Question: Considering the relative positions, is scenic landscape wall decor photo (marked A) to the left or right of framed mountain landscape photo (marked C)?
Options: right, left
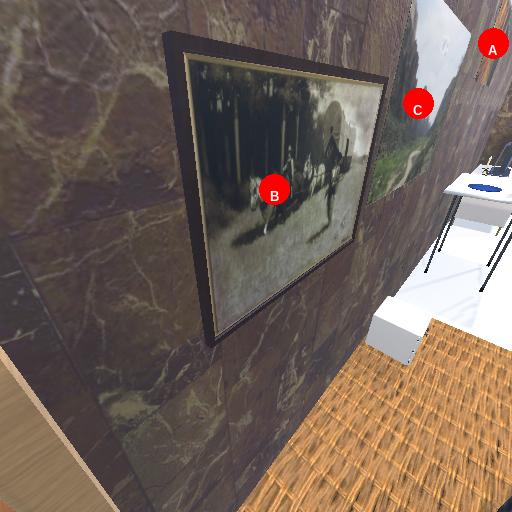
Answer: right